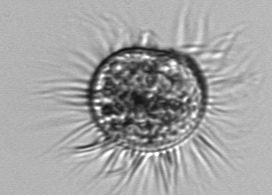
Label: Pelagostrobilidium